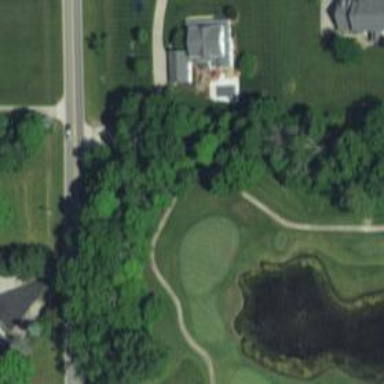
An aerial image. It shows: Path for both roads and golfers.